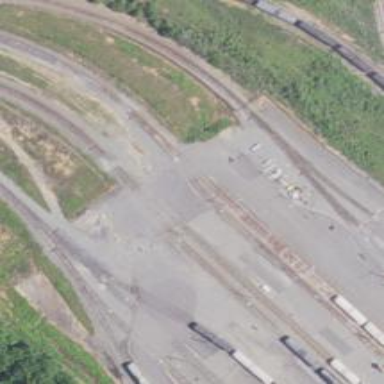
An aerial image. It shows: Railway spur service.